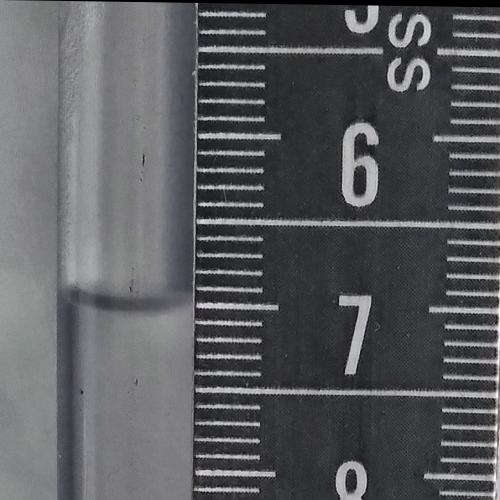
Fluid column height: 7.0 cm